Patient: sex M, age 45
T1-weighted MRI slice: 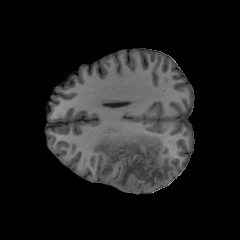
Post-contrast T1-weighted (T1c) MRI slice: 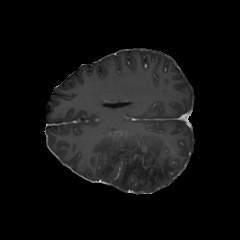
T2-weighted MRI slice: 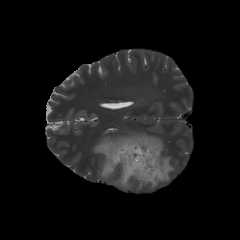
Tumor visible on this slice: yes
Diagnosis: Astrocytoma, IDH-wildtype
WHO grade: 2